【题型】填空题　【知识点】解析几何　【难度】easy
已知点 \(M(3,5)\)，在直线 \(l: x - 2y + 2 = 0\) 和 \(y\) 轴上各找一点 \(P\) 和 \(Q\)，则 \(\triangle MPQ\) 的周长的最小值为 \underline{\quad\quad}.
【解答】
【答案】\(4\sqrt{5}\)

【分析】
根据点关于直线对称的性质进行求解即可.

【详解】
设点 \(M(3,5)\) 关于直线 \(l: x - 2y + 2 = 0\) 的对称点为 \(M_1(x,y)\)，

则有
\[
\begin{cases}
\dfrac{3+x}{2} - 2\cdot \dfrac{5+y}{2} + 2 = 0 \\
\dfrac{5-y}{3-x} \cdot \dfrac{1}{2} = -1
\end{cases}
\Rightarrow M_1(5,1),
\]

点 \(M(3,5)\) 关于 \(y\) 轴的对称点为 \(M_2(-3,5)\)，如图所示：

当 \(M_2, Q, P, M_1\) 四点共线时，\(\triangle MPQ\) 的周长最小，

最小值为
\[
|M_2M_1| = \sqrt{(5+3)^2 + (1-5)^2} = 4\sqrt{5}.
\]

故答案为：\(4\sqrt{5}\)

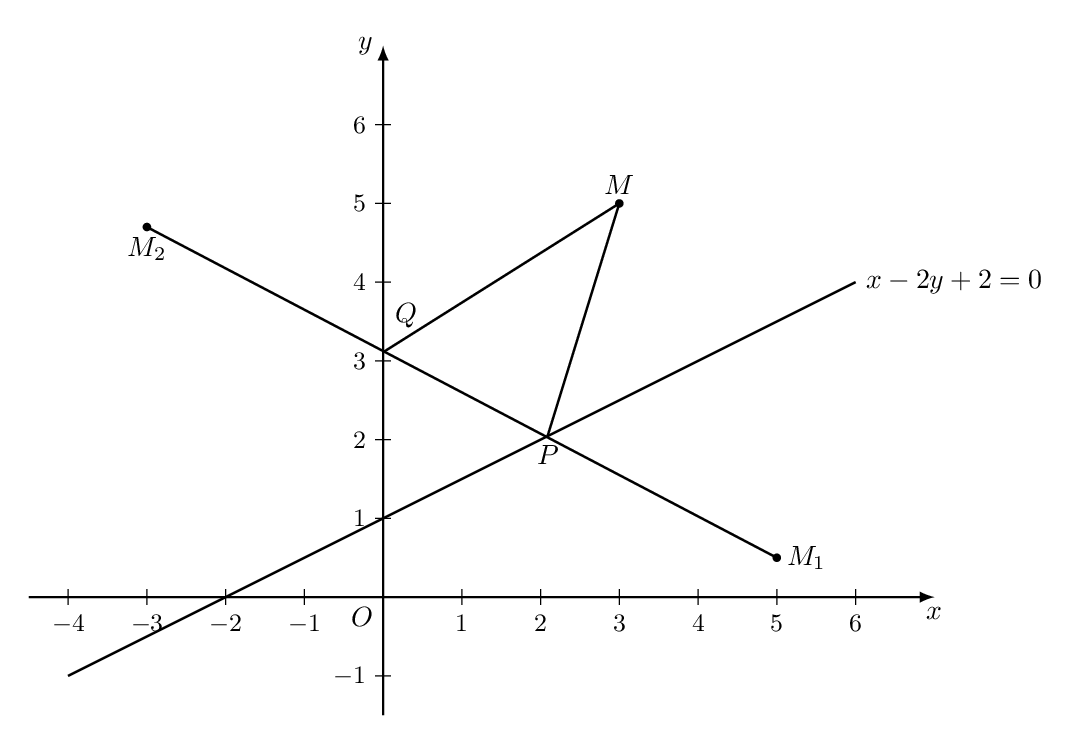